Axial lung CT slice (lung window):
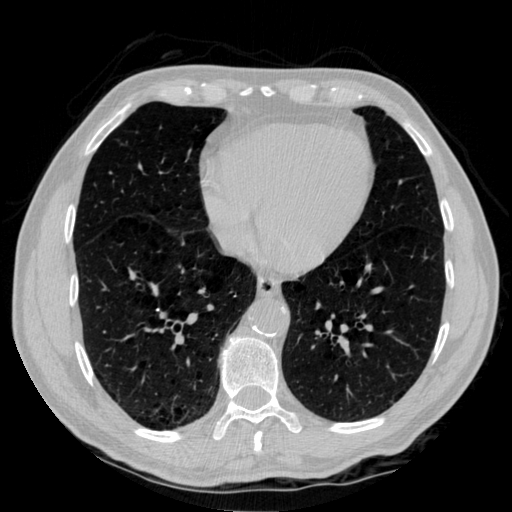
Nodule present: no